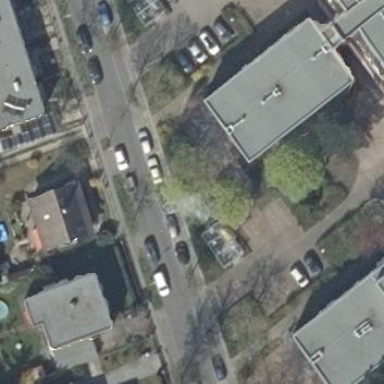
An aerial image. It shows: Building with apartments and flat roof.